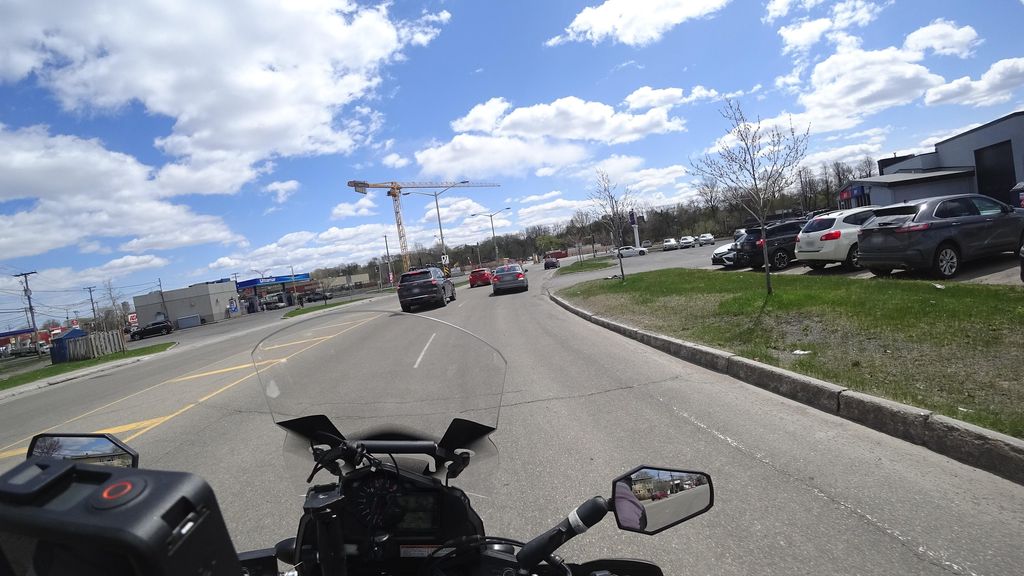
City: quebec_city